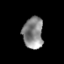
Tissue: prostate
Cell type: Epithelial cells
Senescence score: 0.305
Nuclear area (px): 628
Mean DAPI intensity: 136.541